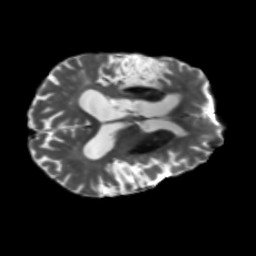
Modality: T2w
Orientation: axial
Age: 71
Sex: male
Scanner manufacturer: siemens
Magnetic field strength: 3 T
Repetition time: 5.47 s
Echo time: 0.0854 s